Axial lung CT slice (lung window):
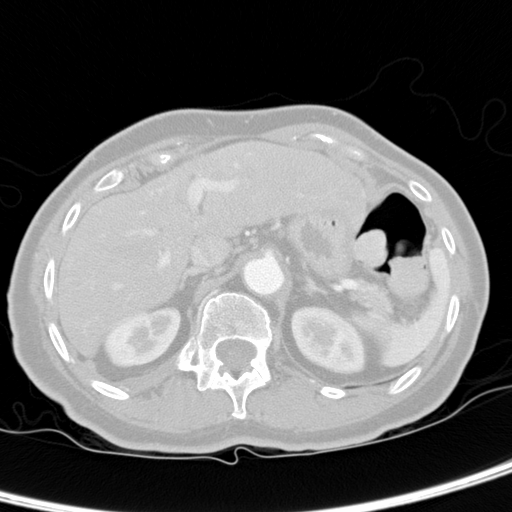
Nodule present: no